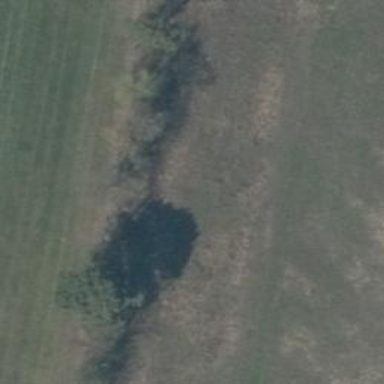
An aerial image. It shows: Hunting stand.